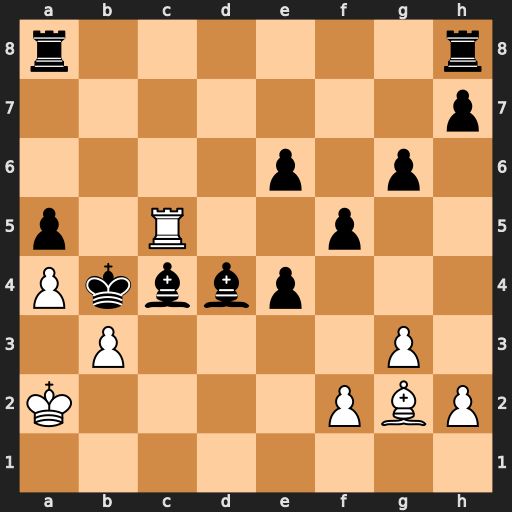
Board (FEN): r6r/7p/4p1p1/p1R2p2/Pkbbp3/1P4P1/K4PBP/8
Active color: w
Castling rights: -
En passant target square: -
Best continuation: Rxc4#